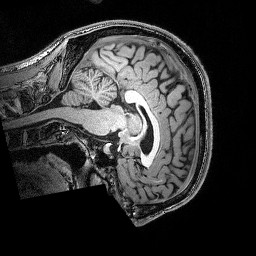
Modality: T1w
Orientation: sagittal
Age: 34
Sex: male
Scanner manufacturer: siemens
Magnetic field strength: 3 T
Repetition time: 2.53 s
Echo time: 0.0035 s